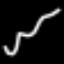
Label: squiggle